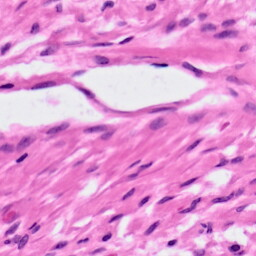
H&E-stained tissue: Ovarian